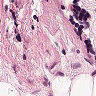
Metastatic tissue present: no